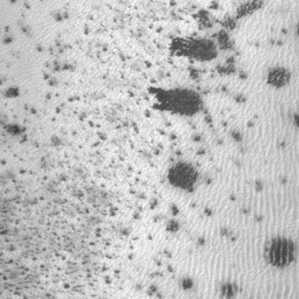
Label: frost